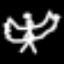
Label: angel